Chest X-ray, PA view. Patient: 39 years old, sex F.
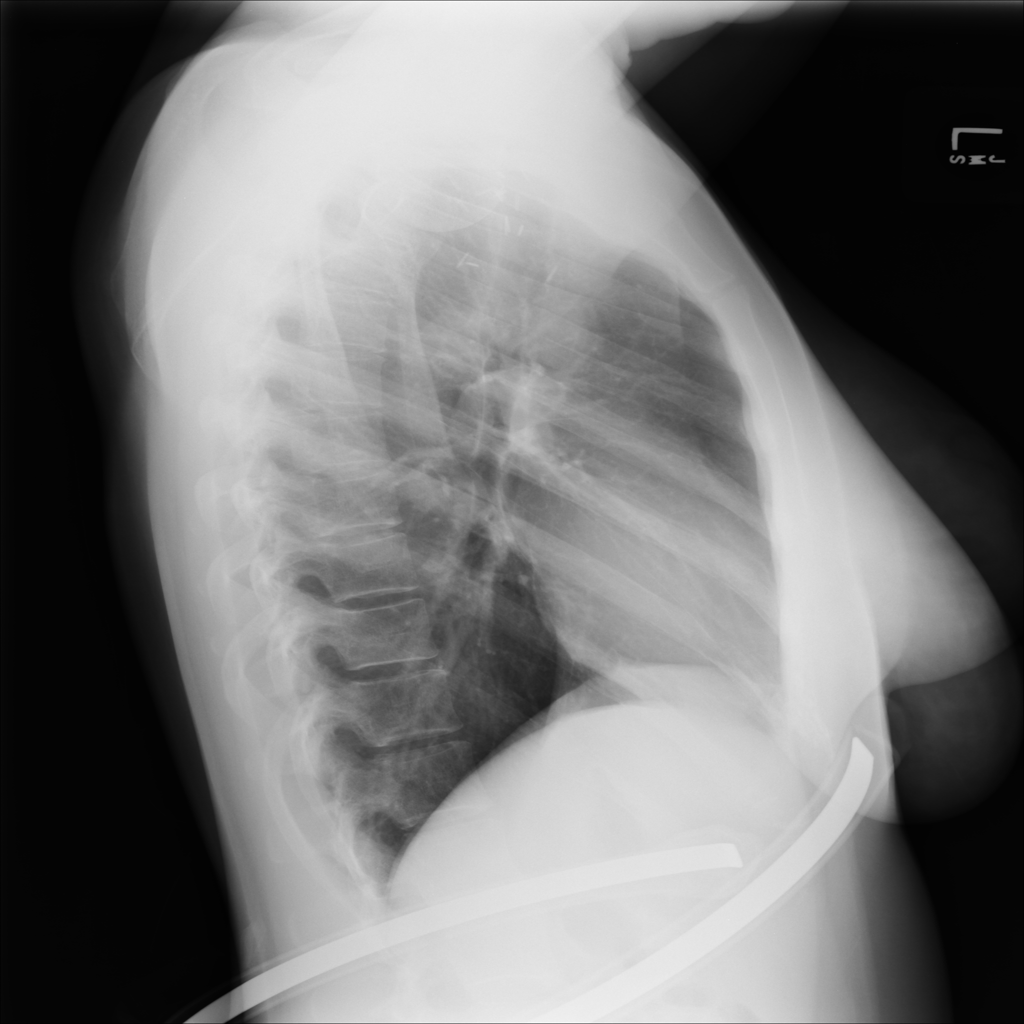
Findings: No Finding